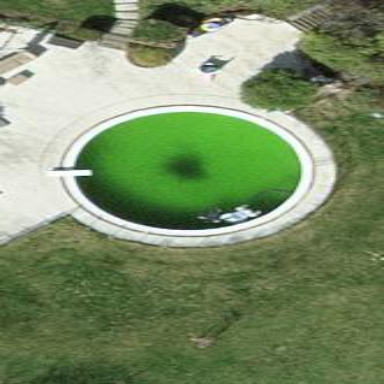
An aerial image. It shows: Swimming pool located in leisure land.